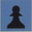
Piece: bP